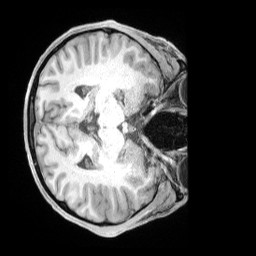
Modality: T1w
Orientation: axial
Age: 37
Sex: male
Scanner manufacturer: siemens
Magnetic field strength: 3 T
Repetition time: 2 s
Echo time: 0.00211 s